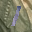
Label: 1